Question: Ok, So I have this query that is creating a new column (total) which is the timespan (in minutes) between StartDateTime and EndDateTime. What I really want to do is not to return these few numbers but return only the sum of these few numbers. (basically the query will return one number, the sum of the 'Total' column). See the snapshot below and I also put the query here for you to modify. Thanks!
'''
SELECT ID, StartDateTime, EndDateTime, DATEDIFF(mi, StartDateTime, EndDateTime) AS Total
FROM tEvent
WHERE (EventDefinitionID = '1427' OR
EventDefinitionID = '1428' OR
EventDefinitionID = '1429' OR
EventDefinitionID = '1430' OR
EventDefinitionID = '1432' OR
EventDefinitionID = '1434' OR
EventDefinitionID = '1435' OR
EventDefinitionID = '1436' OR
EventDefinitionID = '1437' OR
EventDefinitionID = '1438' OR
EventDefinitionID = '1439' OR
EventDefinitionID = '1440' OR
EventDefinitionID = '1441' OR
EventDefinitionID = '1442' OR
EventDefinitionID = '1443' OR
EventDefinitionID = '1444' OR
EventDefinitionID = '1445' OR
EventDefinitionID = '1446') AND (EndDateTime IS NOT NULL) AND (DAY(StartDateTime) = DAY(GETDATE()))
ORDER BY StartDateTime DESC
'''

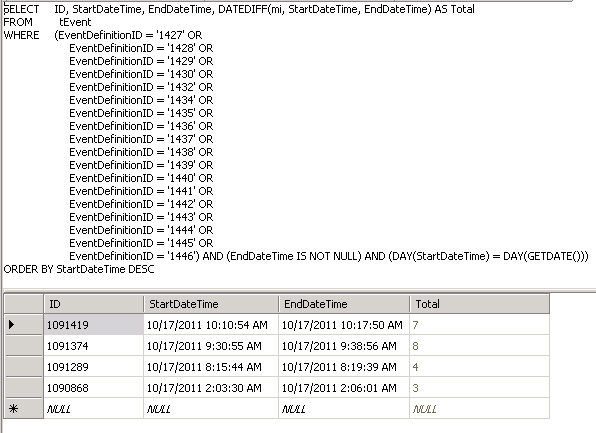
Answer: If I understood the question correctly, just change your query to the following to only calculate a single number, the grand total of all of the totals. Slightly simplified and reformatted, here is the query:
'''
SELECT SUM(DATEDIFF(mi, StartDateTime, EndDateTime)) AS GrandTotal
FROM tEvent
WHERE (EventDefinitionID IN ('1427','1428','1429','1430','1432','1434',
'1435','1436','1437','1438','1439','1440',
'1441','1442','1443','1444','1445'))
AND EndDateTime IS NOT NULL
AND DAY(StartDateTime) = DAY(GETDATE())
'''
If your EventDefinitionID is numeric, you can make the query even more readable by using 'BETWEEN':
'''
SELECT SUM(DATEDIFF(mi, StartDateTime, EndDateTime)) AS GrandTotal
FROM tEvent
WHERE (EventDefinitionID BETWEEN 1427 AND 1430
OR EventDefinitionID = 1432
OR EventDefinitionID BETWEEN 1434 AND 1445)
AND EndDateTime IS NOT NULL
AND DAY(StartDateTime) = DAY(GETDATE())
'''